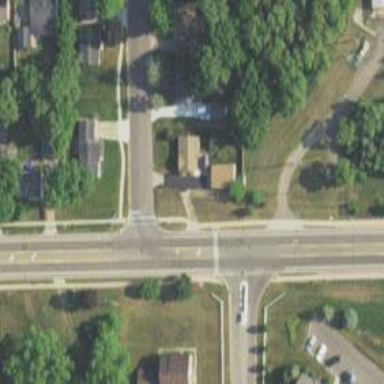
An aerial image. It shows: Marked road crossing.